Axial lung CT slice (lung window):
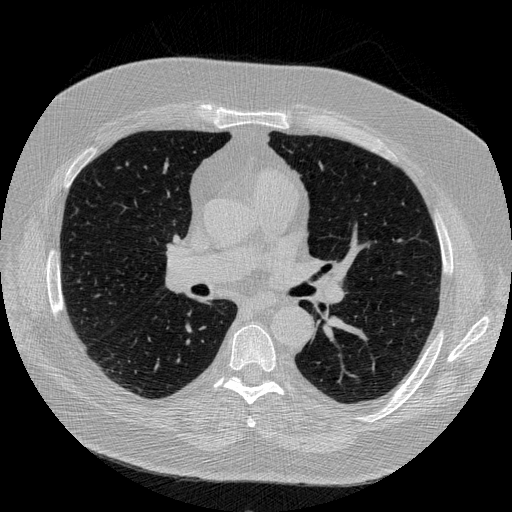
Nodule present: no